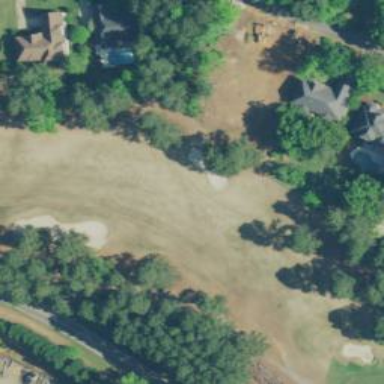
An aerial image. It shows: View of golf hole.